Question: I would like to compare two different cells within two different spreadsheets (One sheet is a base sheet) via VBA and if they are the same, take the values beside what they're being compared to and the place values in their respective positions.
So in the picture, A is a match in both sheets so the value of 30 is copied over to the base sheet. The spreadsheets that I'm dealing with are not perfectly lined up like the image.

Please let me know if you need more clarification. Thank you!
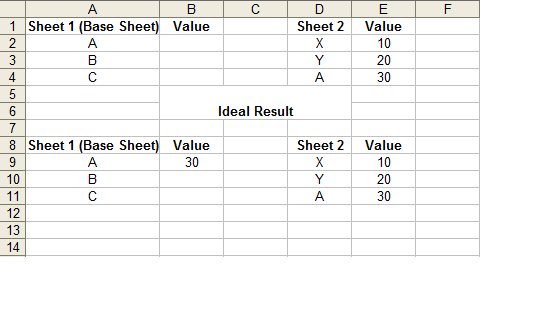
Answer: As I've commented, you can use VLOOKUP in this case.
Assuming both your values are in Column A to B of both sheet and A1 and B1 are headers, you can try below formula in Cell B2:
> =VLOOKUP(A2,Sheet2!A:B,2,0)
which will give you the result above. It is also assumed that your sheet names are and .
VBA Code
1. Using Formula Property With Sheets("Sheet1").Range("A2")
.Formula = "=VLOOKUP(A2,Sheet2!A:B,2,0)"
.Value = .Value
End With
2. Using Evaluate Method With Sheets("Sheet1")
' 3 ways to use Evaluate method
.Range("A2").Value = [VLOOKUP(A2,Sheet2!A:B,2,0)] ' Evaluate shortcut
.Range("A2").Value = .Evaluate("VLOOKUP(A2,Sheet2!A:B,2,0)") ' explicitly
.Range("A2").Value = Evaluate("VLOOKUP(A2,Sheet2!A:B,2,0)")
End With
3. Using WorkSheetFunction Method - Already provided by Tom